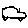
Label: car